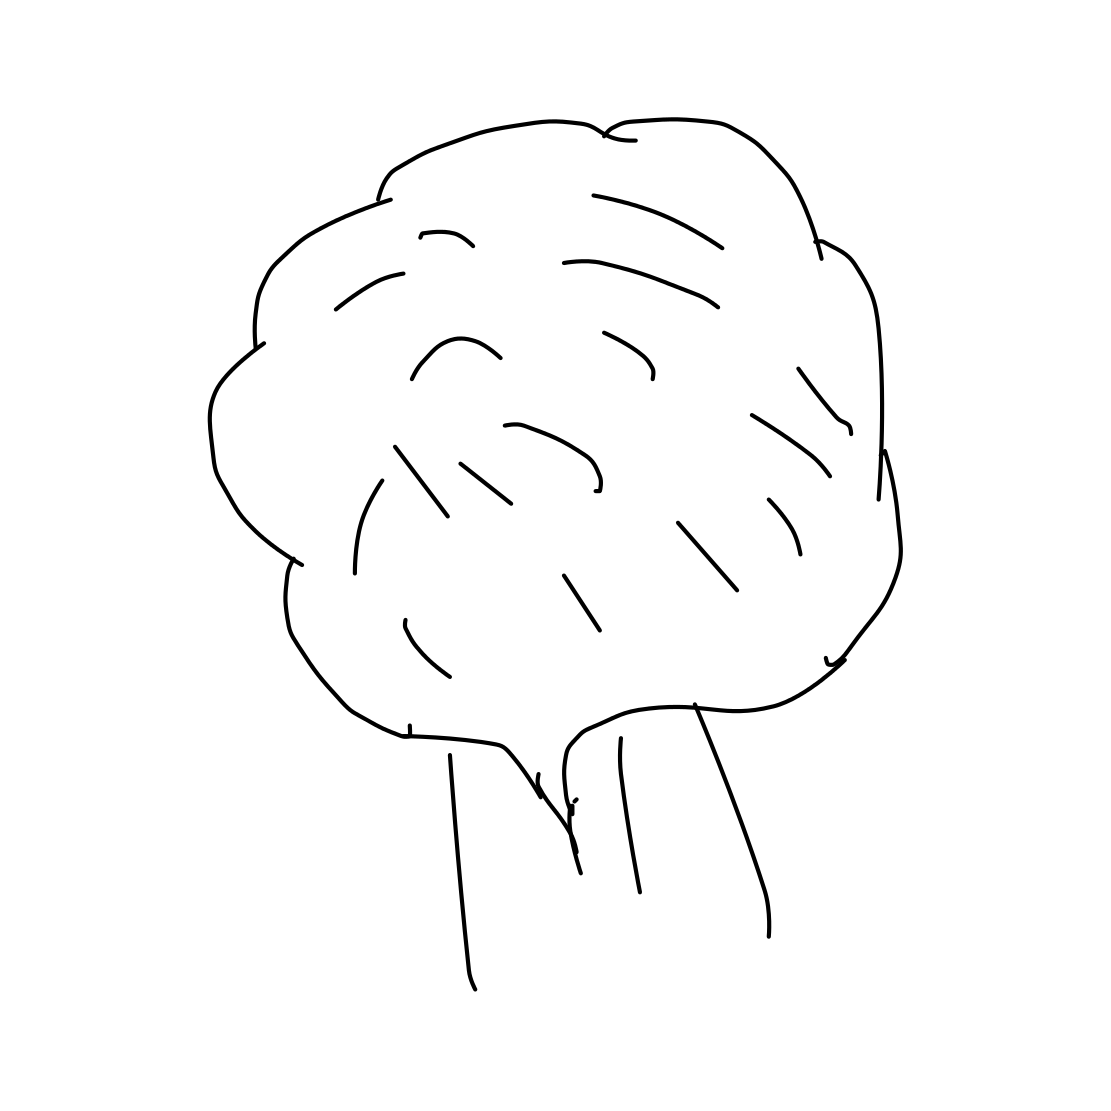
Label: bush